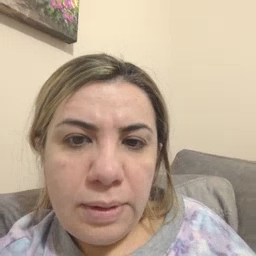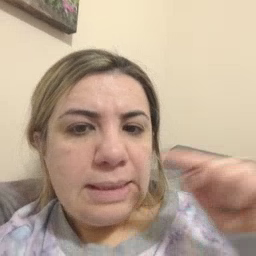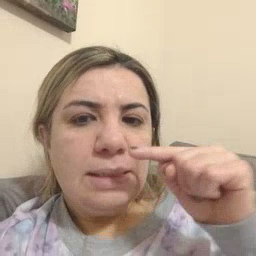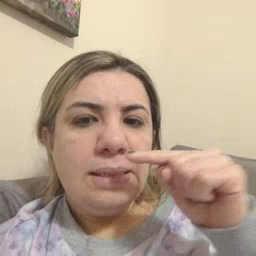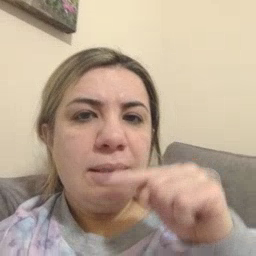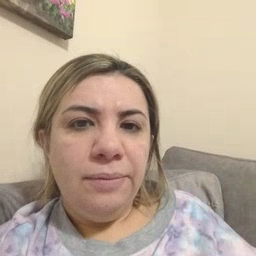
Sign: toothbrush